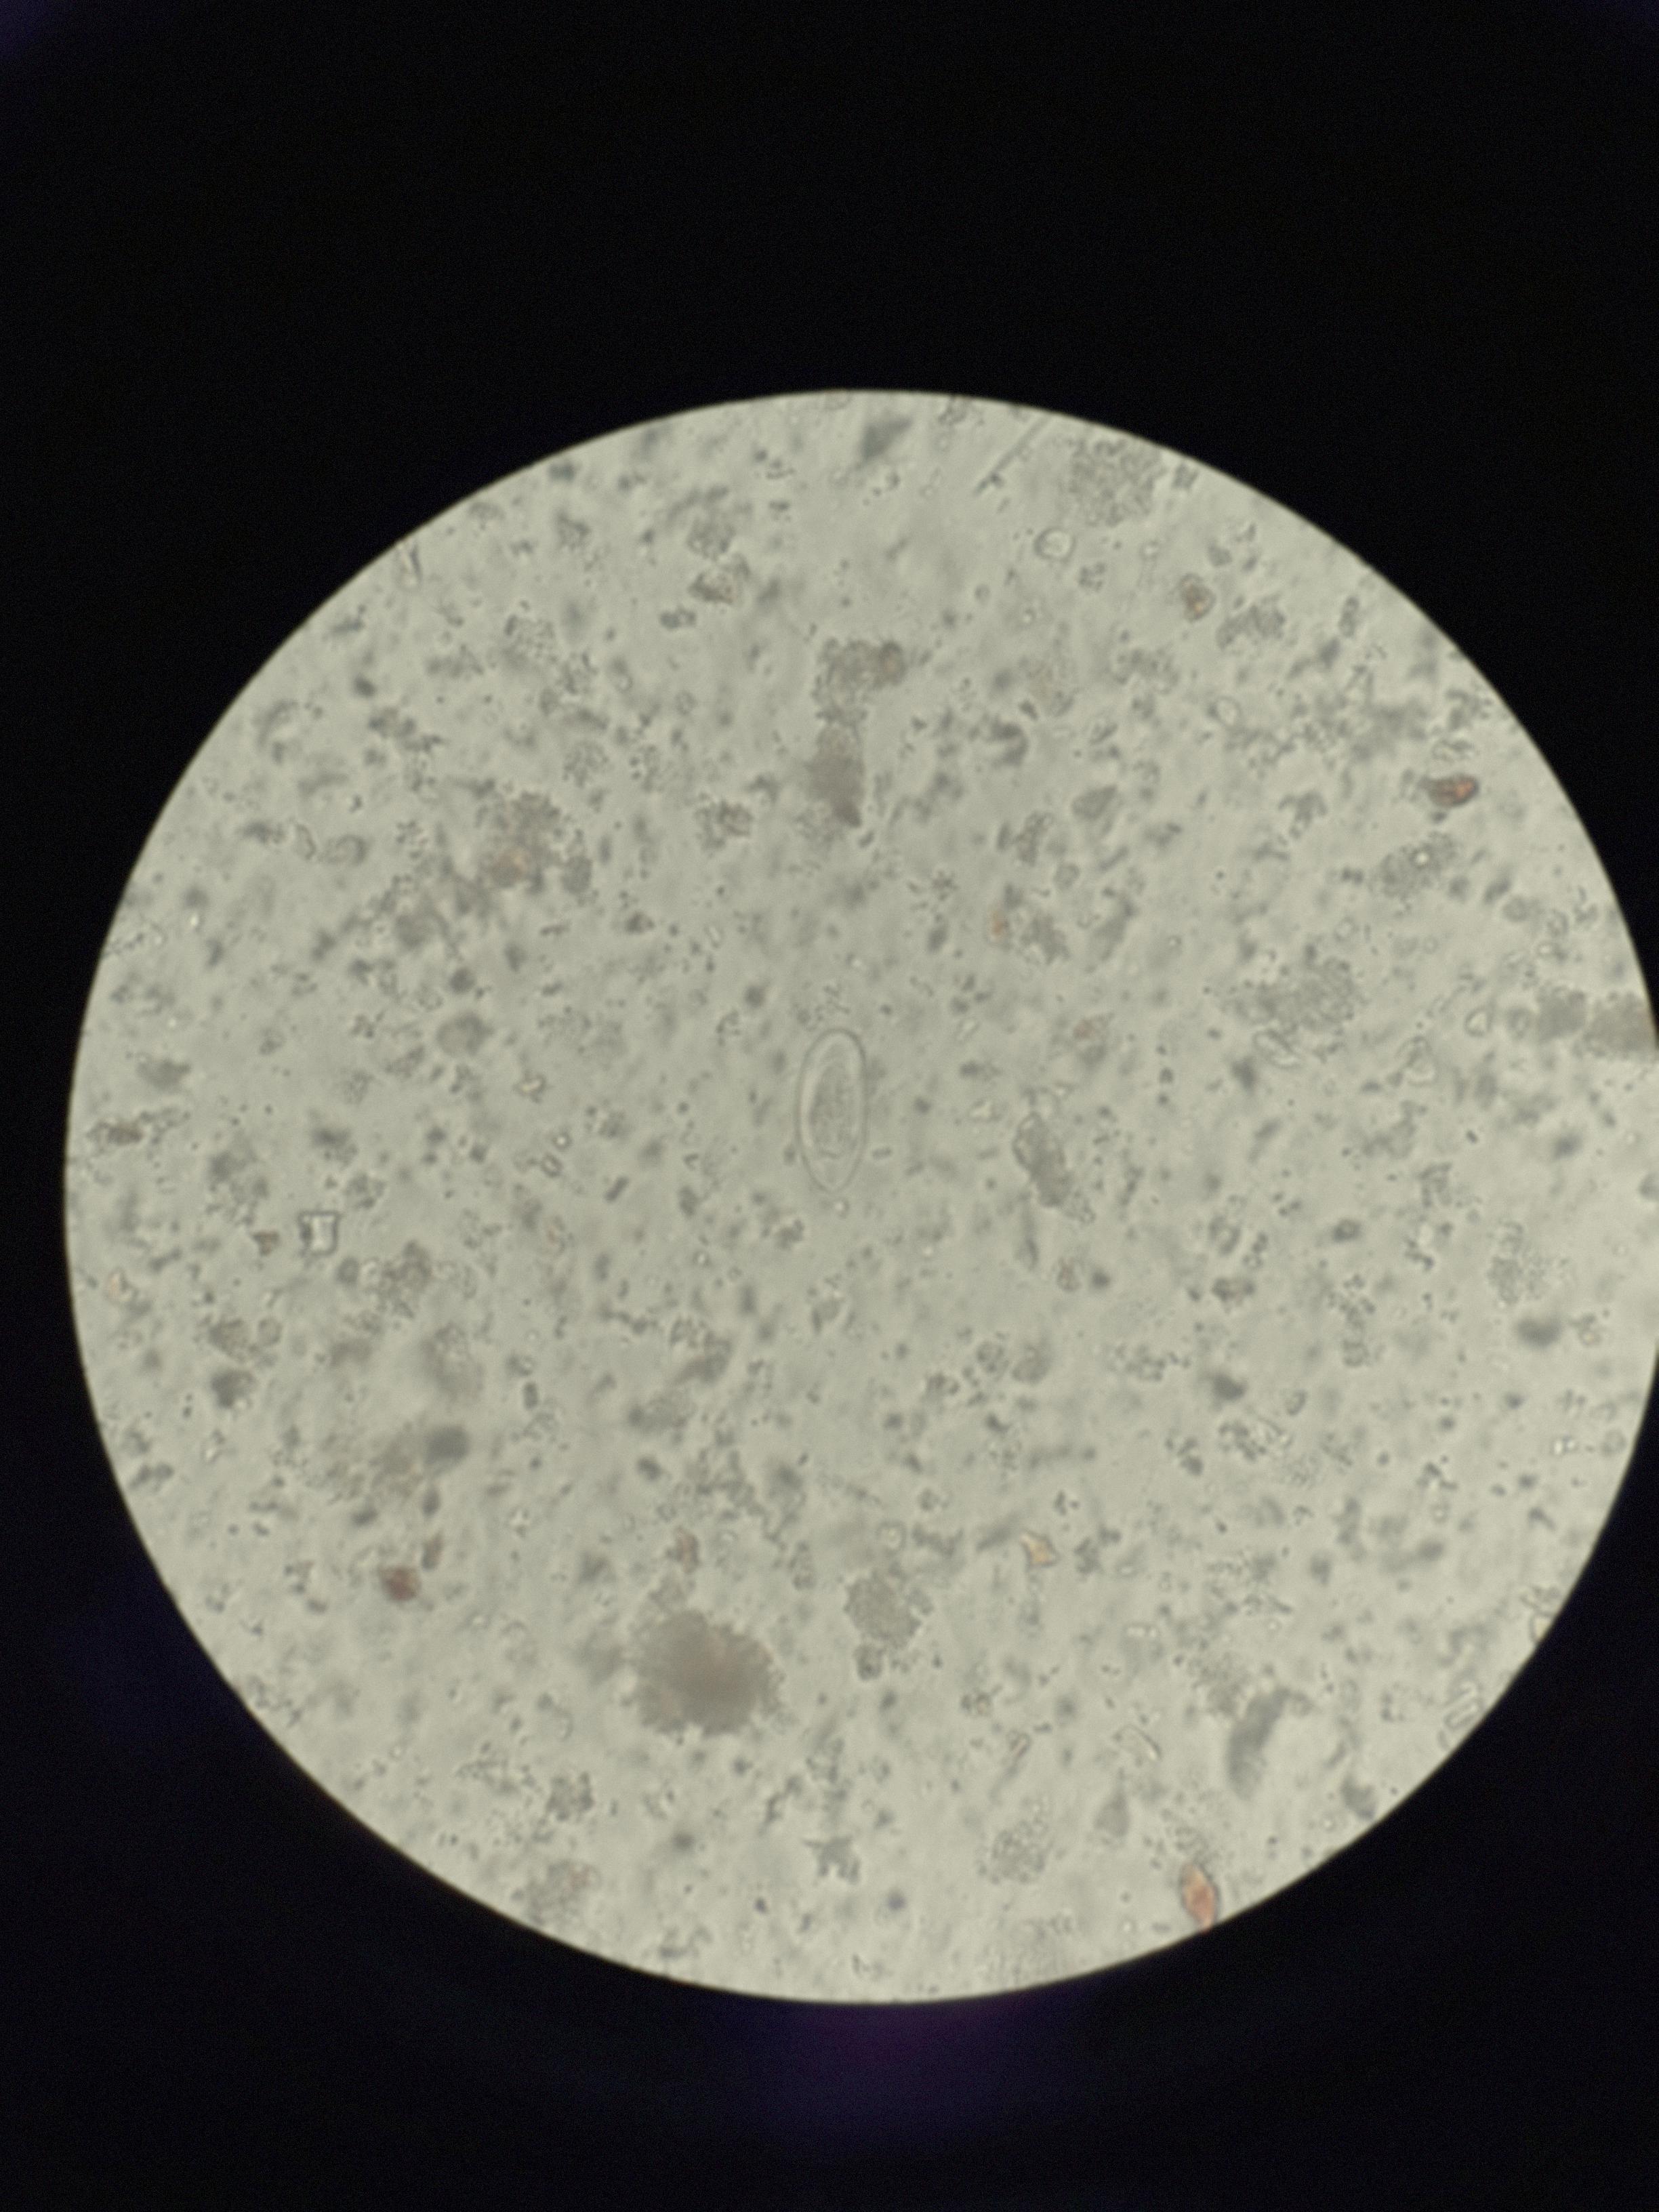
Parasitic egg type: Enterobius vermicularis